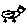
Label: bird